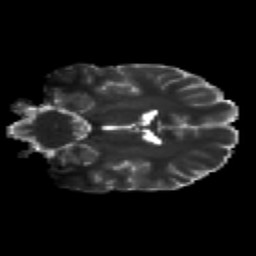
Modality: T2w
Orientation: coronal
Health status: healthy
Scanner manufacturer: siemens
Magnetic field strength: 3 T
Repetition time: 12 s
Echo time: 0.092 s